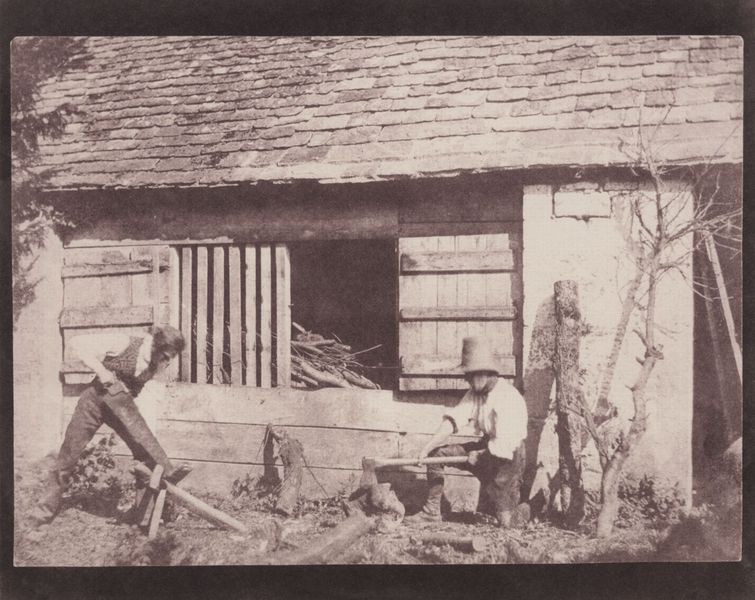
Titel: Schreiner in Lacock
Künstler: William Henry Fox Talbot
Standort: Lacock (UK)
Institution: Sammlung Lacock
Schlagwörter: baum, mann, schatten, weiß, bäume, menschen, äste, bar, fenster, grau, holz, hut, hüte, licht, männer, profil, schwarz, szene, tür, dach, haus, alt, hemd, stehen, bild, baumstamm, erde, stamm, zweige, gitter, hütte, sonne, boden, arbeit, bauern, fensterläden, schuppen, garten, zwei, arbeiten, reisig, mauer, ziegel, tag, kahl, spalten, hof, latten, amerika, laden, läden, sepia, arbeiter, halstuch, bretter, weste, tor, foto, fotografie, photographie, fensterladen, hacken, scheune, hauswand, moos, brett, schwarzweiss, knien, tanne, photo, schreiner, säge, axt, fällen, holzfäller, sägen, stall, holzscheite, barbizon, huhn, beil, bock, stumpf, aufnahme, hacke, schindeln, schindel, stadel, bäuerlich, verschlag, lager, bude, äxte, schragen, holzhacken, reisih, holzhacker, holf, axr, spalter, bail, ontent